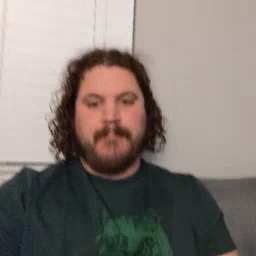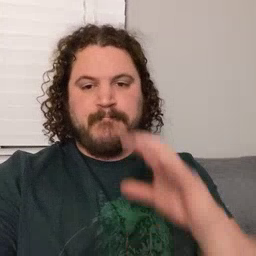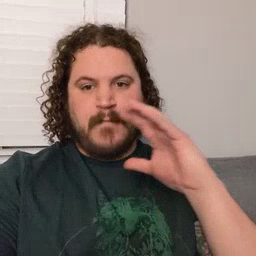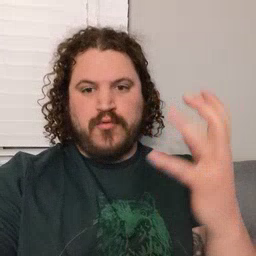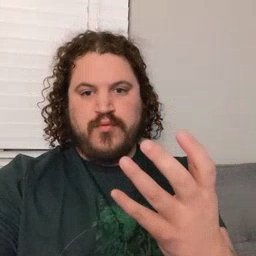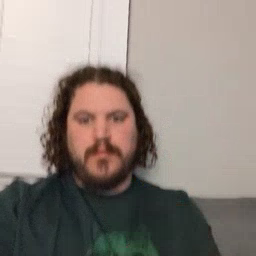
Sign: balloon